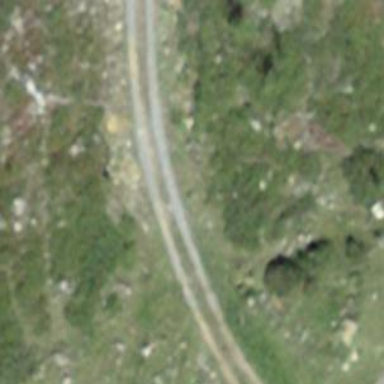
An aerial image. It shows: Track with grade 3 tracktype.